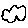
Label: cloud